Field crop: maize
Growth stage: 1
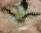
Species: datura